【题型】选择题　【知识点】函数　【难度】hard
如图，9个边长为1的正方形摆放在平面直角坐标系中，经过原点的直线\( l \)将九个正方形组成的图形面积分为\( 1:2 \)的两部分，则该直线的解析式为（ ）

\noindent
A. \( y=\dfrac{1}{2}x \)
\hspace{3em}
B. \( y=\dfrac{10}{9}x-1 \)

\vspace{0.3em}
\noindent
C. \( y=\dfrac{1}{2}x \)或\( y=\dfrac{9}{10}x \)
\hspace{3em}
D. \( y=\dfrac{1}{2}x \)或\( y=\dfrac{10}{9}x \)
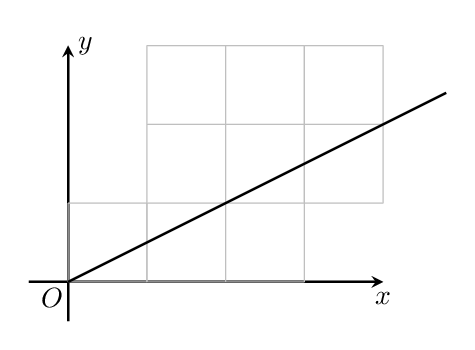
【解答】
\noindent
【答案】C

\vspace{0.5em}
\noindent
【分析】分类讨论:当\( OA \)下方分得的面积为3时,过\( A \)点作\( AB \perp x \)轴于\( B \),如图,则\( S_{\triangle AOB}=4 \),则可确定\( A(4,2) \),然后利用待定系数法求出此时直线\( l \)的解析式;当\( OC \)上方分得的面积为3时,过\( C \)点作\( CD \perp y \)轴于\( D \),如图,

则\( S_{\triangle OCD}=5 \),则可确定\( C\left(\dfrac{10}{3},3\right) \),然后利用待定系数法求出此时直线\( l \)的解析式.

\vspace{0.5em}
\noindent
【详解】\( \because \)直线\( l \)将九个正方形组成的图形面积分成\( 1:2 \)的两部分，

\vspace{0.3em}
\noindent
\( \therefore \)两部分的面积分别为3和6，

\vspace{0.3em}
\noindent
当\( OA \)下方分得的面积为3时，过\( A \)点作\( AB \perp x \)轴于\( B \)，如图，

\vspace{0.3em}
\noindent
则\( S_{\triangle AOB}=4 \)，

\vspace{0.3em}
\noindent
\( \therefore \dfrac{1}{2}\times 4\times AB=4 \)，解得\( AB=2 \)，

\vspace{0.3em}
\noindent
\( \therefore A(4,2) \)，

\vspace{0.3em}
\noindent
设直线\( OA \)的解析式为\( y=kx \)，

\vspace{0.3em}
\noindent
把\( A(4,2) \)代入得\( 4k=2 \)，解得\( k=\dfrac{1}{2} \)，

\vspace{0.3em}
\noindent
\( \therefore \)此时直线\( l \)的解析式为\( y=\dfrac{1}{2}x \)；

\vspace{0.3em}
\noindent
当\( OC \)上方分得的面积为3时，过\( C \)点作\( CD \perp y \)轴于\( D \)，如图，则\( S_{\triangle OCD}=5 \)，

\vspace{0.3em}
\noindent
\( \therefore \dfrac{1}{2}\times 3\times CD=5 \)，解得\( CD=\dfrac{10}{3} \)，

\vspace{0.3em}
\noindent
\( \therefore C\left(\dfrac{10}{3},3\right) \)，

\vspace{0.3em}
\noindent
设直线\( OC \)的解析式为\( y=mx \)，

\vspace{0.3em}
\noindent
把\( C\left(\dfrac{10}{3},3\right) \)代入得\( \dfrac{10}{3}m=3 \)，解得\( m=\dfrac{9}{10} \)，

\vspace{0.3em}
\noindent
\( \therefore \)此时直线\( l \)的解析式为\( y=\dfrac{9}{10}x \)，

\vspace{0.3em}
\noindent
综上所述，直线\( l \)的解析式为\( y=\dfrac{1}{2}x \)或\( y=\dfrac{9}{10}x \)．

\vspace{0.3em}
\noindent
故选：\( C \)．

\vspace{0.5em}
\noindent
【点睛】本题考查了待定系数法求一次函数解析式：先设出函数的一般形式，如求一次函数的解析式时，先设\( y=kx+b \)；将自变量\( x \)的值及与它对应的函数值\( y \)的值代入所设的解析式，得到关于待定系数的方程或方程组；解方程或方程组，求出待定系数的值，进而写出函数解析式．也考查了正方形的性质．
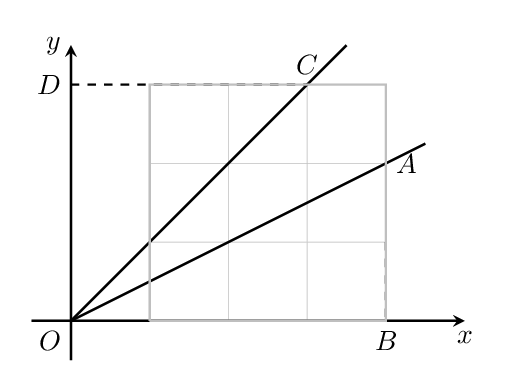